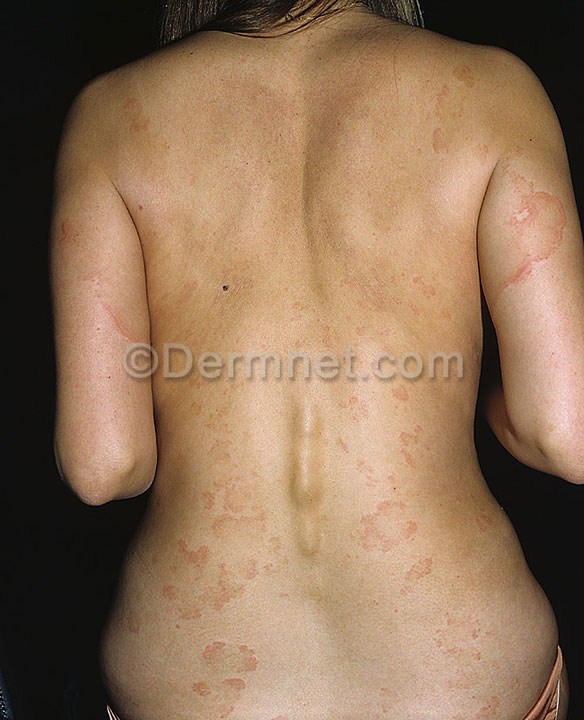
Disease: Urticaria Hives